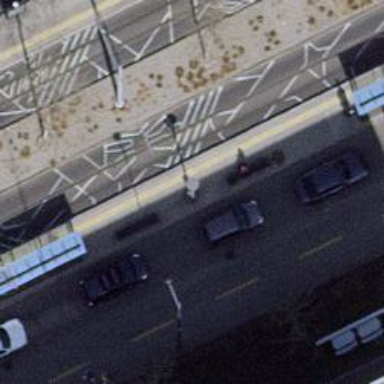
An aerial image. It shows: Bus stop with tram services. It also serves as tram stop.